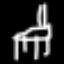
Label: chair